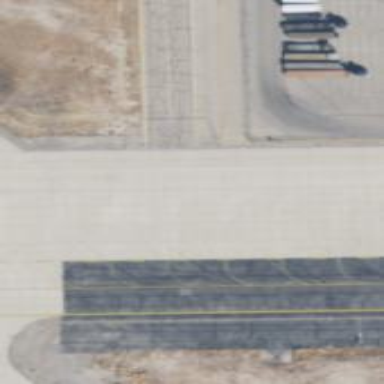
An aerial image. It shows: Image of taxiway at airport.